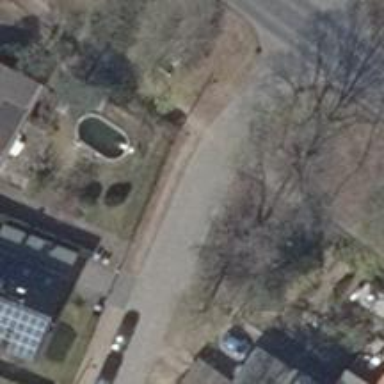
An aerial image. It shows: Residential road.